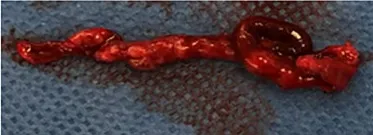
Black thrombus removed from the SFA and DFA. The CFA was found to be filled with a yellow solid mass during the incision. The black thrombi were removed from the SFA and DFA. CFA, common femoral artery; SFA, superior femoral artery; DFA, deep femoral artery.
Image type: medical_photograph (other_medical_photograph)